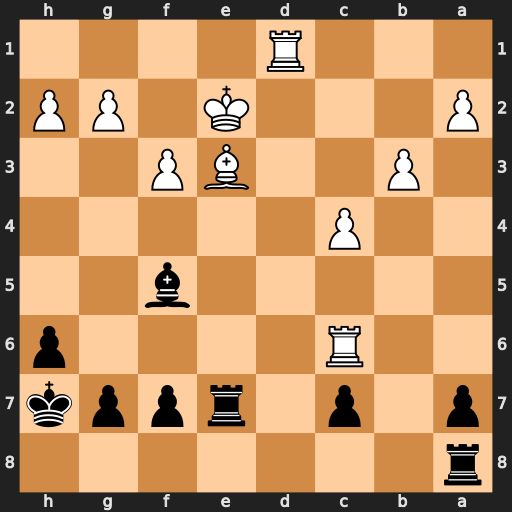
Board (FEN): r7/p1p1rppk/2R4p/5b2/2P5/1P2BP2/P3K1PP/3R4
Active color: b
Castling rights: -
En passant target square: -
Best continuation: Rae8 Kf1 Rxe3